The image is a continuous-wavelet scalogram (time versus scale) of a rotating-machine vibration signal. Diagnose the rotating machine from this image, choosing from: normal, misalignment, unbalance, looseness.
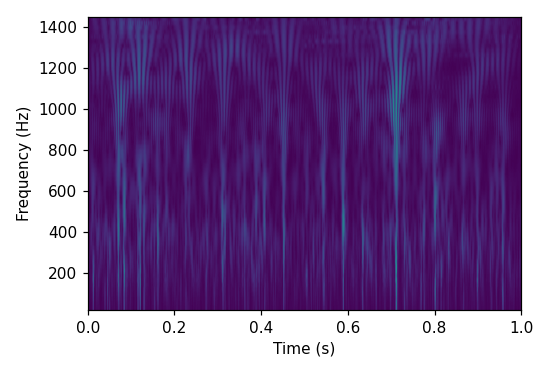
Answer: normal